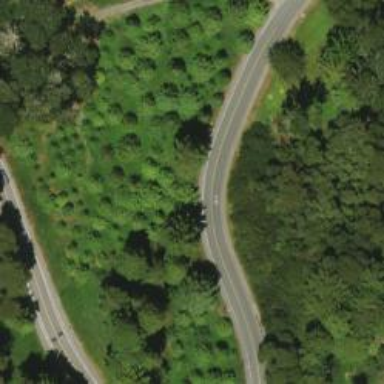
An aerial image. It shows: Tertiary road.